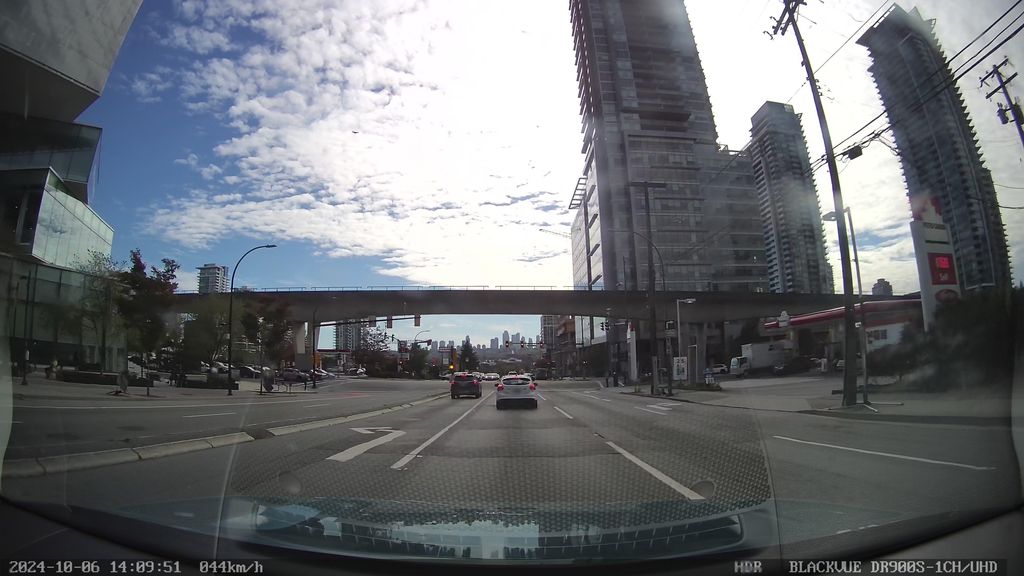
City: vancouver